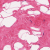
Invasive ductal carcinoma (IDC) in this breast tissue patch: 0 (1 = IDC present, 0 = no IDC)